Question: The code below creates 'QTableView' driven by 'self.myModel' ('QAbstractTableModel').
'Show All' 'self.checkBox' is linked to 'self.myModel.cbChanged()' method.

Question: How to modify this code so 'QTableView' gets refreshed as soon as checkbox is checked?
The goal: when the checkbox is checked we want the odd numbered items to be displayed. And the even numbered items to be hidden.
When the checkbox is off (unchecked) we want the even numbered items to be displayed. All the odd numbered items are hidden.
'''
import sys, os
from PyQt4 import QtCore, QtGui
app=QtGui.QApplication(sys.argv)
class TableModel(QtCore.QAbstractTableModel):
def __init__(self):
QtCore.QAbstractTableModel.__init__(self)
self.items=['One','Two','Three','Four','Five','Six','Seven']
self.cb_status=True
def rowCount(self, parent=QtCore.QModelIndex()):
return len(self.items)
def columnCount(self, index=QtCore.QModelIndex()):
return 1
def data(self, index, role):
if not index.isValid() or not (0<=index.row()<len(self.items)):
return QtCore.QVariant()
item=str(self.items[index.row()])
if role==QtCore.Qt.DisplayRole and self.cb_status:
return item
else:
return QtCore.QVariant()
def cbChanged(self, arg=None):
self.cb_status=arg
class Window(QtGui.QWidget):
def __init__(self):
super(Window, self).__init__()
mainLayout=QtGui.QHBoxLayout()
self.setLayout(mainLayout)
self.viewA=QtGui.QTableView()
self.viewA.horizontalHeader().setResizeMode(QtGui.QHeaderView.Stretch)
self.myModel=TableModel()
self.viewA.setModel(self.myModel)
self.checkBox=QtGui.QCheckBox("Show All")
self.checkBox.stateChanged.connect(self.myModel.cbChanged)
self.checkBox.setChecked(self.myModel.cb_status)
mainLayout.addWidget(self.viewA)
mainLayout.addWidget(self.checkBox)
self.show()
view=Window()
sys.exit(app.exec_())
'''
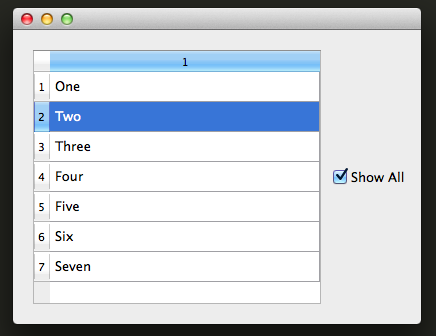
Answer: For this purpose, you can use the 'QSortFilterProxyModel' class. This way, we don't tamper with the actual source model's structure or it's data. We just map the main source to this proxy model, which the view uses to display filtered/sorted data. We can affect the data in the proxy model as we please, without the risk of tampering the source model.
Here is your source code modified to use this:
'''
import sys, os
from PyQt4 import QtCore, QtGui
app=QtGui.QApplication(sys.argv)
class TableModel(QtCore.QAbstractTableModel):
def __init__(self):
QtCore.QAbstractTableModel.__init__(self)
self.items=['One','Two','Three','Four','Five','Six','Seven']
def rowCount(self, parent=QtCore.QModelIndex()):
return len(self.items)
def columnCount(self, index=QtCore.QModelIndex()):
return 1
def data(self, index, role):
if not index.isValid() or not (0<=index.row()<len(self.items)):
return QtCore.QVariant()
item=str(self.items[index.row()])
if role==QtCore.Qt.DisplayRole:
return item
else:
return QtCore.QVariant()
class MySortFilterProxyModel(QtGui.QSortFilterProxyModel):
def __init__(self):
super(MySortFilterProxyModel, self).__init__()
self.cb_status=True
def cbChanged(self, arg=None):
self.cb_status=arg
print self.cb_status
self.invalidateFilter()
def filterAcceptsRow(self, sourceRow, sourceParent):
print_when_odd_flag = self.cb_status
is_odd = True
index = self.sourceModel().index(sourceRow, 0, sourceParent)
print "My Row Data: %s" % self.sourceModel().data(index, role=QtCore.Qt.DisplayRole)
if (sourceRow + 1) % 2 == 0:
is_odd = False
if print_when_odd_flag:
if is_odd:
return True
else:
return False
else:
if not is_odd:
return True
else:
return False
class Window(QtGui.QWidget):
def __init__(self):
super(Window, self).__init__()
mainLayout=QtGui.QHBoxLayout()
self.setLayout(mainLayout)
self.viewA=QtGui.QTableView()
self.viewA.horizontalHeader().setResizeMode(QtGui.QHeaderView.Stretch)
self.myModel=TableModel()
self.sortModel = MySortFilterProxyModel()
self.sortModel.setSourceModel(self.myModel)
self.viewA.setModel(self.sortModel)
self.checkBox=QtGui.QCheckBox("Show All")
self.checkBox.stateChanged.connect(self.sortModel.cbChanged)
self.checkBox.setChecked(self.sortModel.cb_status)
mainLayout.addWidget(self.viewA)
mainLayout.addWidget(self.checkBox)
self.show()
view=Window()
sys.exit(app.exec_())
'''
As you can see, I have removed all connection from UI and the main source model. The main source model does not care about whether the checkbox is set or not. This keeps it decoupled. It's cleaner. The proxy model has been given this responsibility now. The 'filterAcceptsRow()' does the main heavy lifting of displaying the right row based on whether the index of the row shown is odd or even based on the checkbox status.
I have added a few print statements to it, just in case you want to alter the logic based on the data and not the index.
Check out the docs on <URL>.
Hope this was useful.